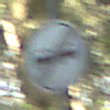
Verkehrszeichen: EndeUeberholverbot
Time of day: Midday
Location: Outdoor (Nature)
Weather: Clear
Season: NotSpecified
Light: Natural